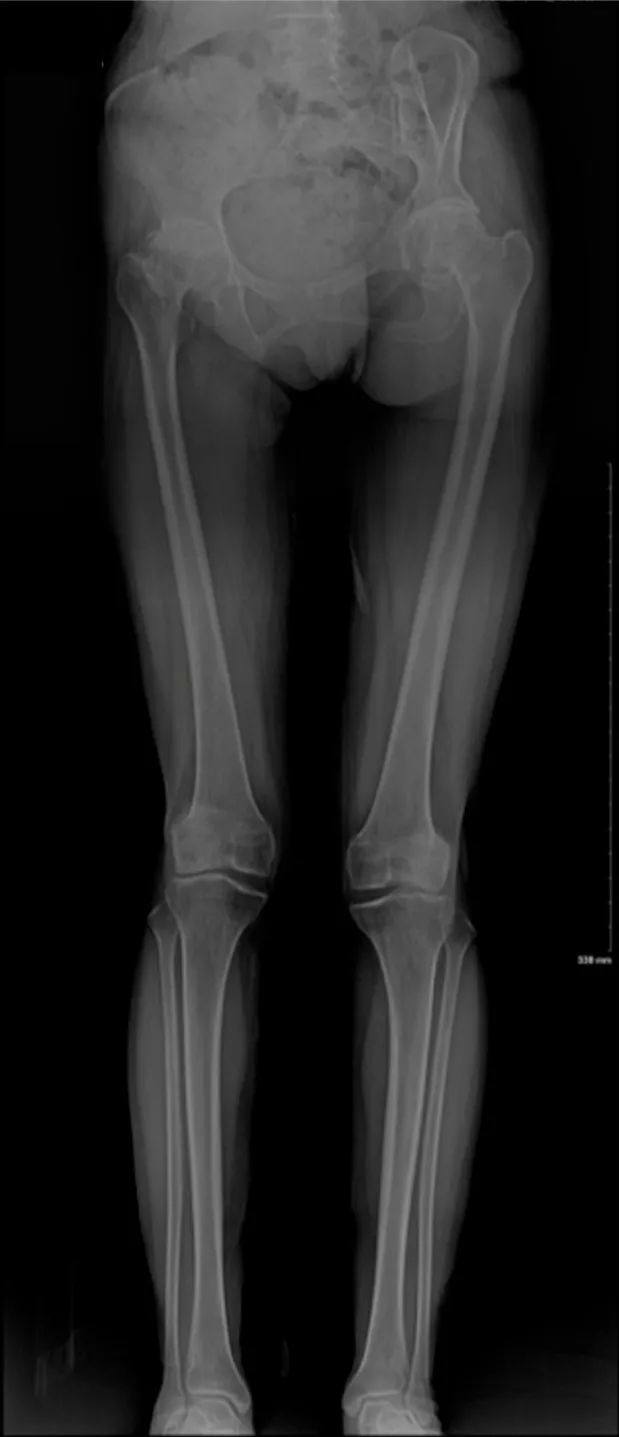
Radiography of preoperative lower extremity. . A: Lower extremity scanogram showed more valgus anatomic axes (right: 12 , left 10 ) than normal range (6 +-3.
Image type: radiology (x_ray)